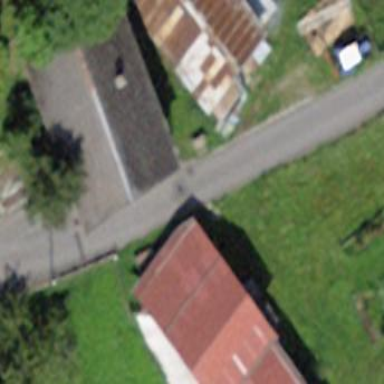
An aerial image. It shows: Barn.